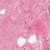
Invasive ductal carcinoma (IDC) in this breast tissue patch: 0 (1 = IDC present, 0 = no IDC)